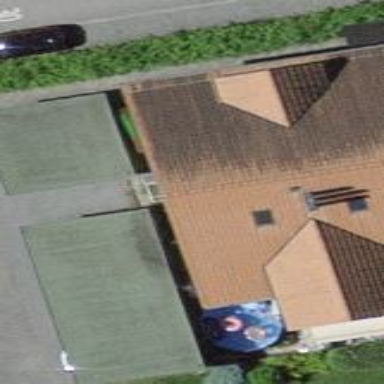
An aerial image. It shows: View of roof of building.